Question:
link is :
> <URL>
Left is iPhone display and right is PC. The fonts circled are having same css but have different display. A(pc)=B(pc) but A!=B. Any ideas?
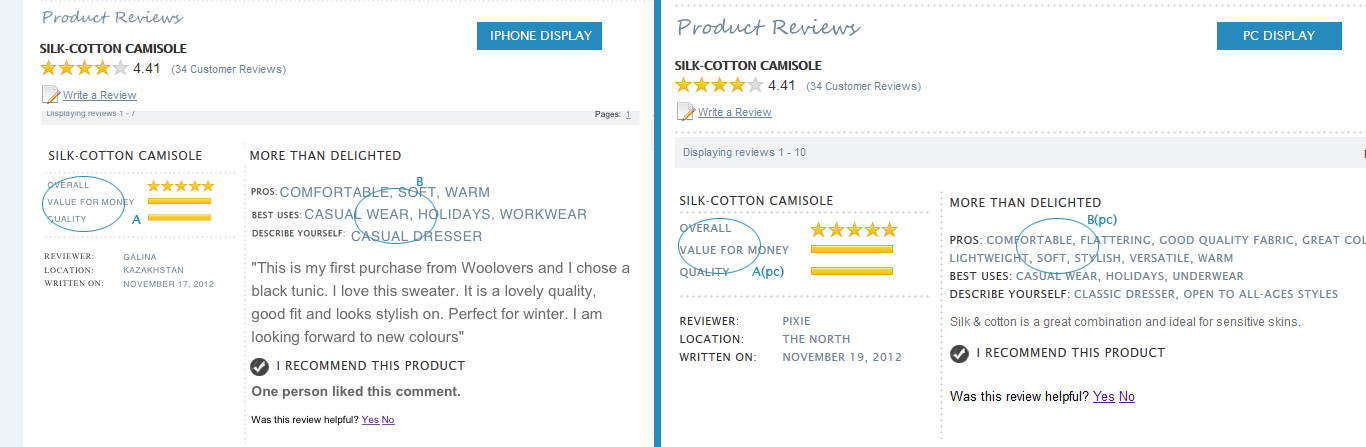
Answer: As Jukka has said it is not a supported font on iOS so you have three options.
1. Choose a different font which is available on ALL (iOS, Android, MacOS, Windows etc.) platforms.
2. Host the font file on your web server and point to it with CSS @font-face.
3. Use an online font hosting service such as Google Webfonts
To point to a custom font with CSS use the code below and copy the Lucida Sans font file to your web server.
'''
@font-face{
font-family: "Lucida Sans"; src:url('LucidaSans.ttf');
}
'''
Note: Google Web Fonts does not have Lucida Sans available.